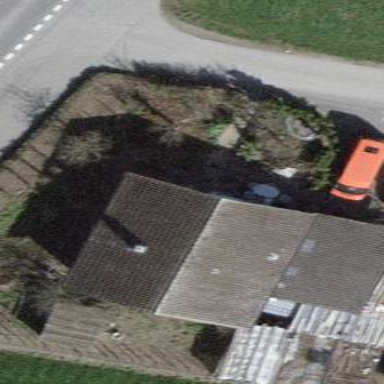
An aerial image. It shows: Detached building.